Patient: sex F, age 63
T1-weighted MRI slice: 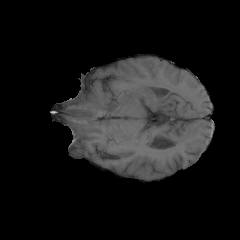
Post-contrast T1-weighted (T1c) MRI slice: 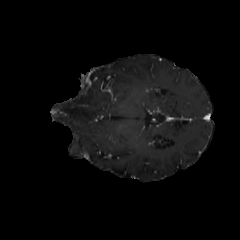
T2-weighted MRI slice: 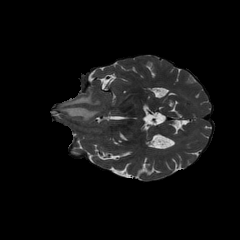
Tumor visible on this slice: yes
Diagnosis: Glioblastoma, IDH-wildtype
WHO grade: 4